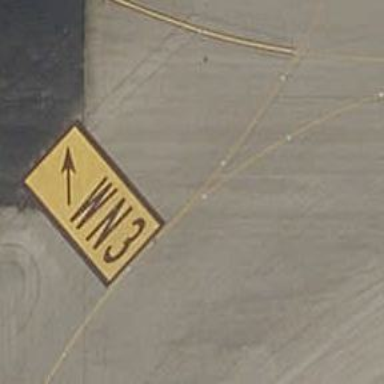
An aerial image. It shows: Image of taxiway at airport.